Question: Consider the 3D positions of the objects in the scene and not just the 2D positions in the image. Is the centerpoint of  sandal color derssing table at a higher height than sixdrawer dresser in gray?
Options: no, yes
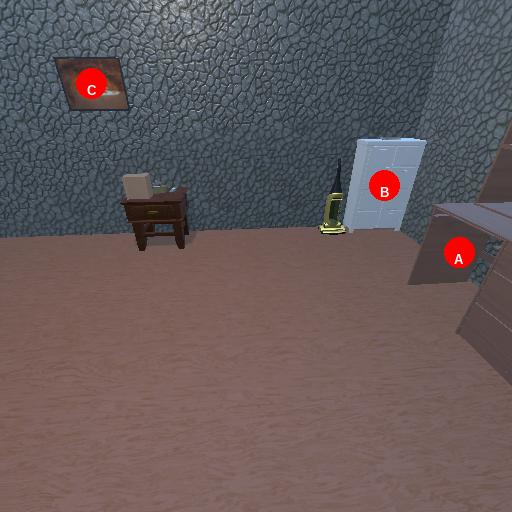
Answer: no